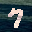
Label: 7